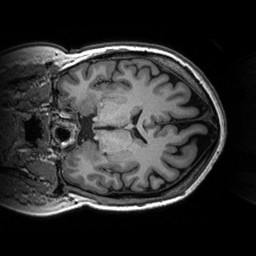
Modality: T1w
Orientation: coronal
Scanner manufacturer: siemens
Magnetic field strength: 3 T
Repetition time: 2.53 s
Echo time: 0.00288 s